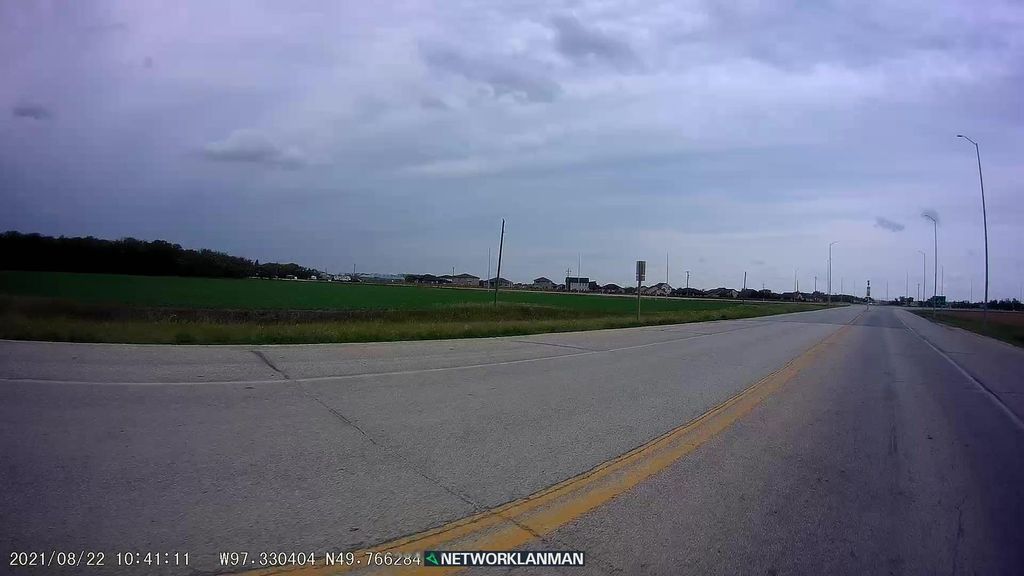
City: winnipeg